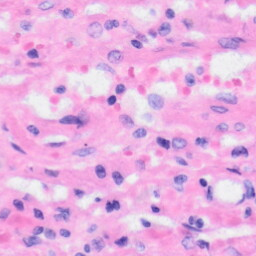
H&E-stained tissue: Liver